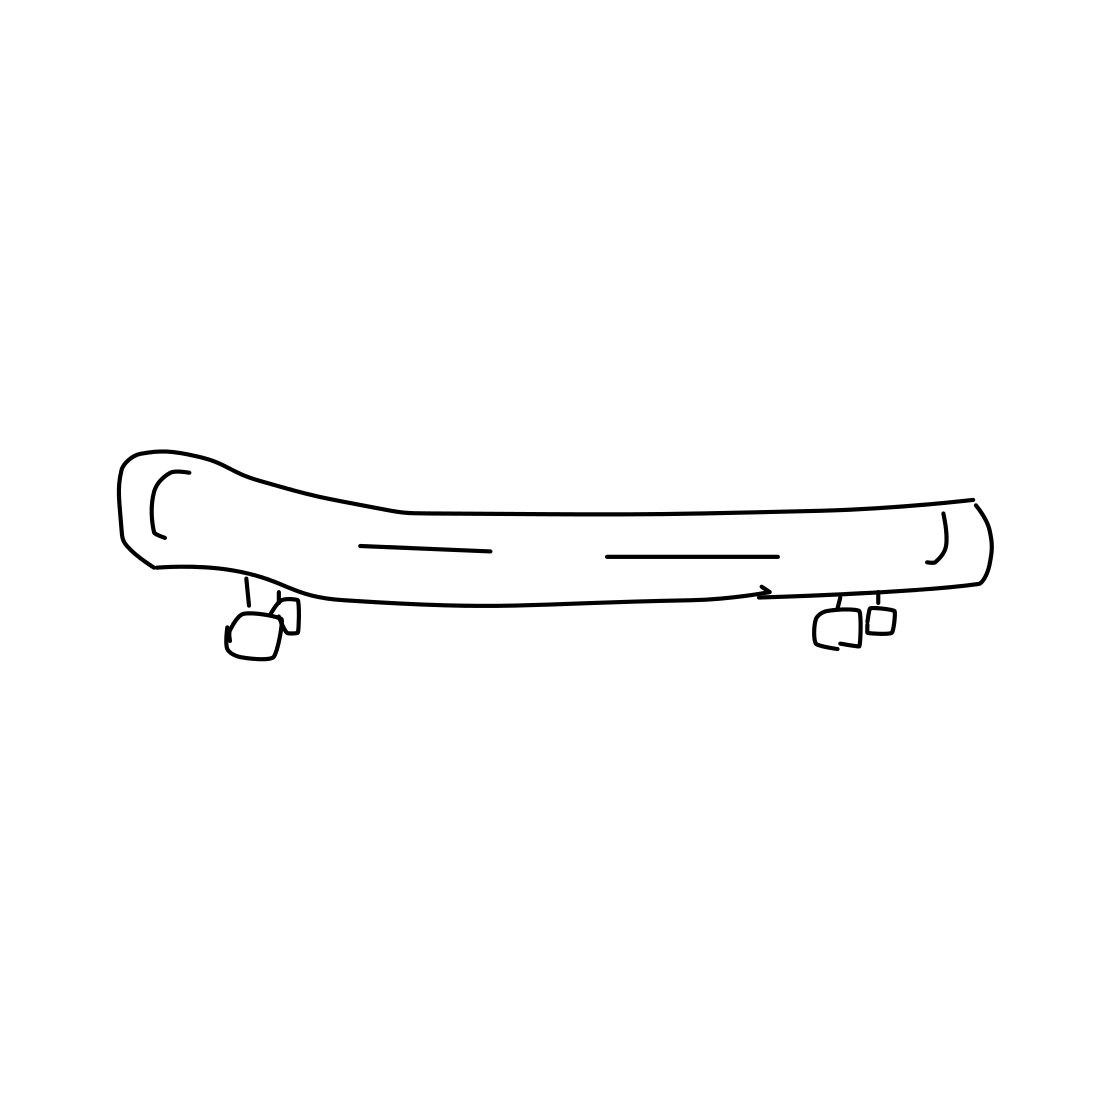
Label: skateboard